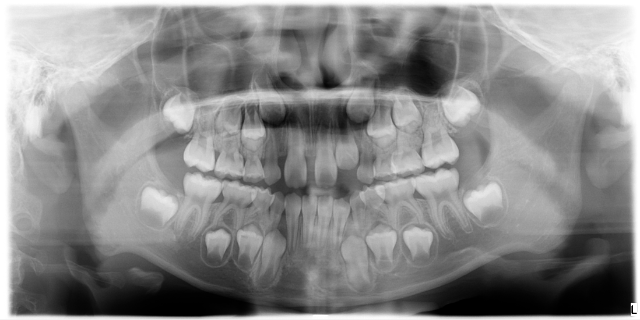
child